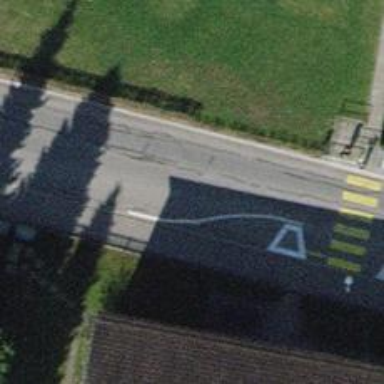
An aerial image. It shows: Chicane for traffic calming.